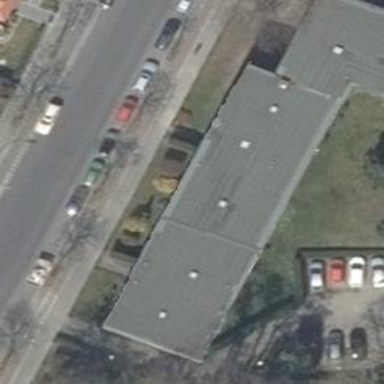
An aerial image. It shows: Building with apartments and flat roof.